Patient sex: M
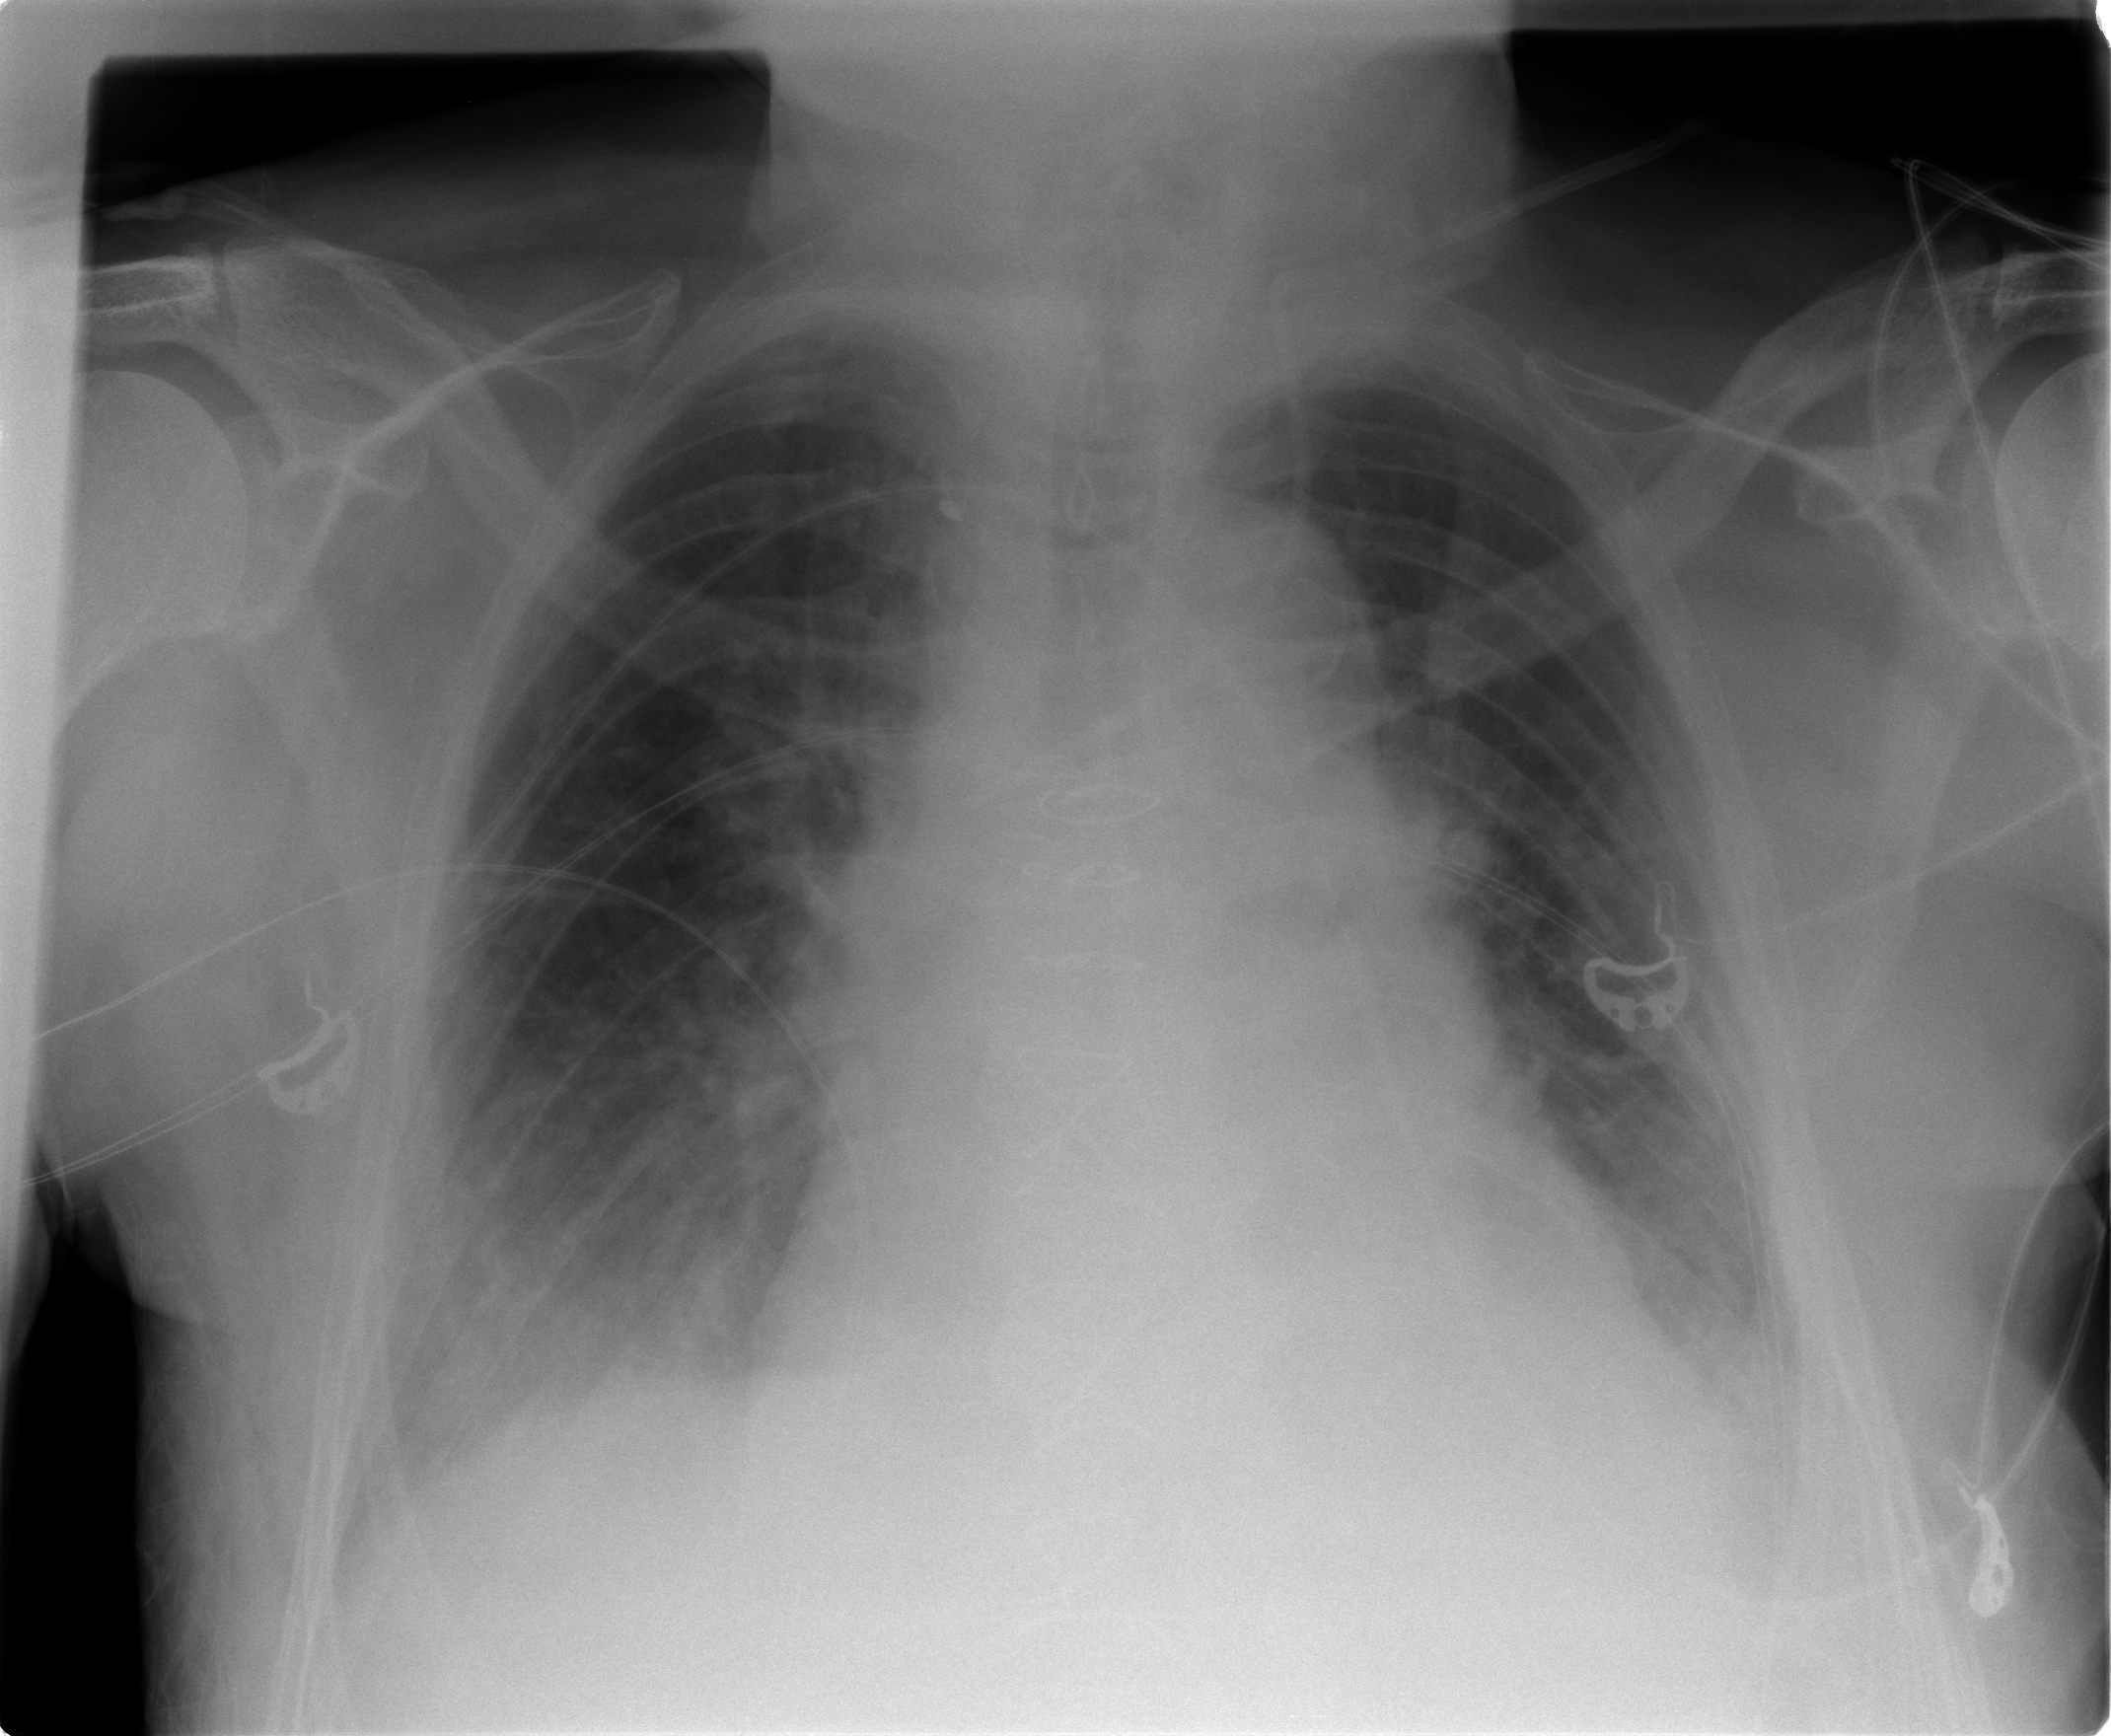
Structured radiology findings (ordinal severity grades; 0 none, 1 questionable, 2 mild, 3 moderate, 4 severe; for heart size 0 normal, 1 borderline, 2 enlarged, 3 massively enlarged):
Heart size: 2
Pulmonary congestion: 2
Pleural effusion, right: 2
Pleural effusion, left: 2
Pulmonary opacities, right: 2
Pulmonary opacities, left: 2
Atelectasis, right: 2
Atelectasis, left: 2